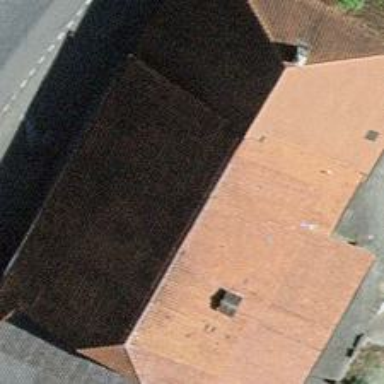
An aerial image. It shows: Farm building.